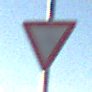
Verkehrszeichen: VorfahrtGewaehren
Umgebung: Outdoor, Nature
Tageszeit: SunriseSunset
Wetter: Clear
Licht: Natural
Jahreszeit: NotSpecified
Kontrast: LowContrast